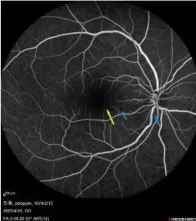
(E, F) FFA showed the unremarkable weak reflex lesions (yellow arrowhead) and the perivascular occluded fluorescence (blue arrowhead) at the early stage, then the weak reflex lesion in macula (yellow arrowhead), and the strong perivascular fluorescence at the later stage (blue arrowhead).
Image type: ophthalmic_imaging (ophthalmic_angiography)